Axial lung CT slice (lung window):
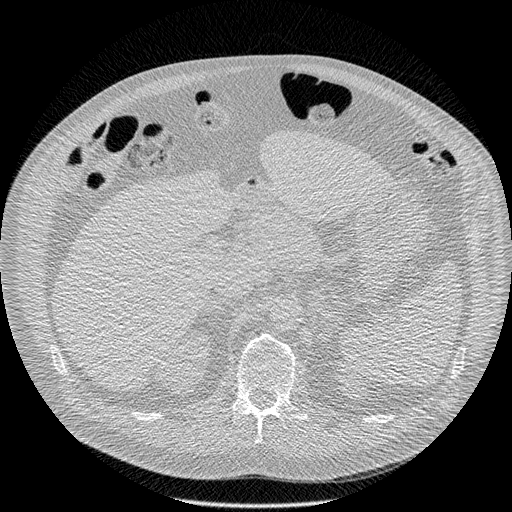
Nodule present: no